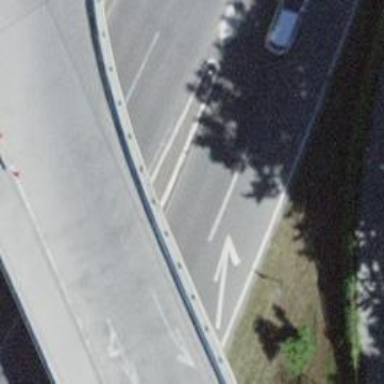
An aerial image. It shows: Trunk link highway.